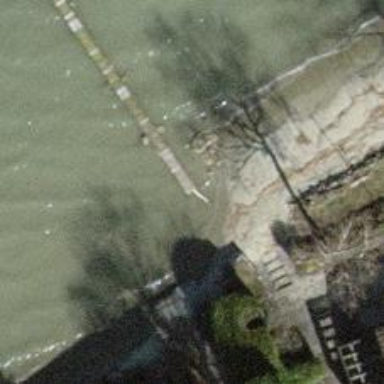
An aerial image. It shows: Man-made pier.